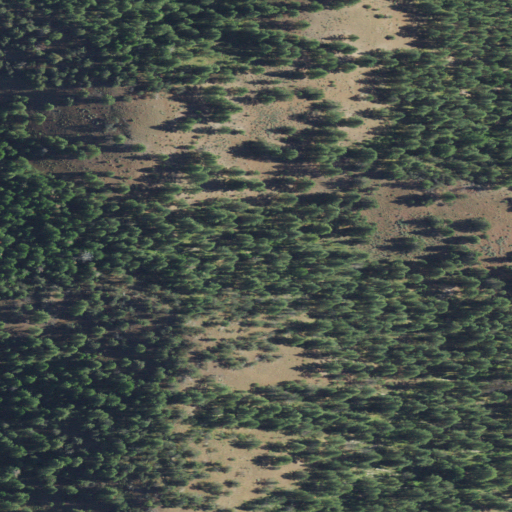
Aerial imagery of ridge(s) in Oregon named Robertson Ridge containing evergreen forest and shrub